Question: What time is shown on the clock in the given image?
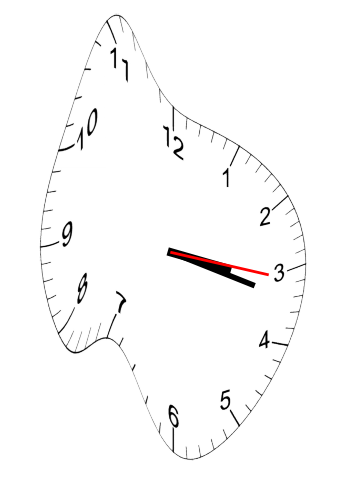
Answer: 03:17:16